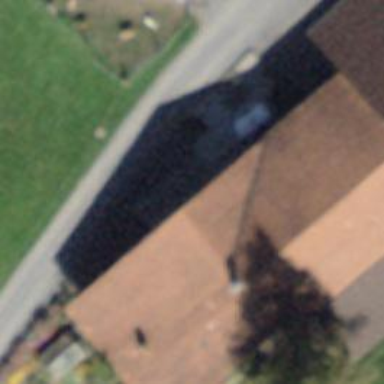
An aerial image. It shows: Farm building.